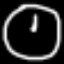
Label: clock